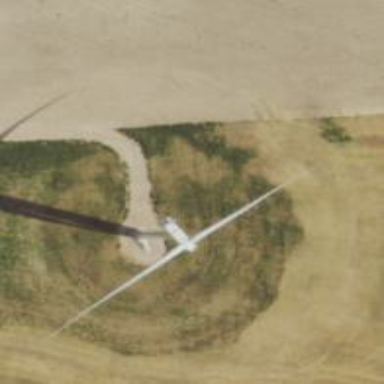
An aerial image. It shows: Wind power generator with horizontal axis wind turbine manufactured by Vestas.